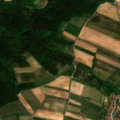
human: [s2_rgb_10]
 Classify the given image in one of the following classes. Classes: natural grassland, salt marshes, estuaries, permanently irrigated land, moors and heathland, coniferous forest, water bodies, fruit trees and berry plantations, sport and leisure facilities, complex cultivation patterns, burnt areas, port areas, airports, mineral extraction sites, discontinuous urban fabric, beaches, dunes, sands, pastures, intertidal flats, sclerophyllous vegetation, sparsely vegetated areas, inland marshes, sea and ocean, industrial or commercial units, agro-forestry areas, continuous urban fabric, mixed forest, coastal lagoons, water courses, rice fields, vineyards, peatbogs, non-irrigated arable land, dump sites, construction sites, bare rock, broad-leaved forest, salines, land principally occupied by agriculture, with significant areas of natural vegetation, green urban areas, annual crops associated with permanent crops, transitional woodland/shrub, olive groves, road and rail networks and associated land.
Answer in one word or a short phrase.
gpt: discontinuous urban fabric, non-irrigated arable land, vineyards, land principally occupied by agriculture, with significant areas of natural vegetation, mixed forest